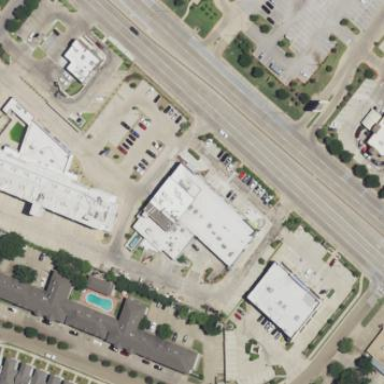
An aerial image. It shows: Retail building.